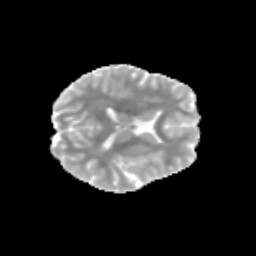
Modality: MD
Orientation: axial
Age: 11
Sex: female
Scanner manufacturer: siemens
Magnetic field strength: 3 T
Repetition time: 3.8 s
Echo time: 0.07 s